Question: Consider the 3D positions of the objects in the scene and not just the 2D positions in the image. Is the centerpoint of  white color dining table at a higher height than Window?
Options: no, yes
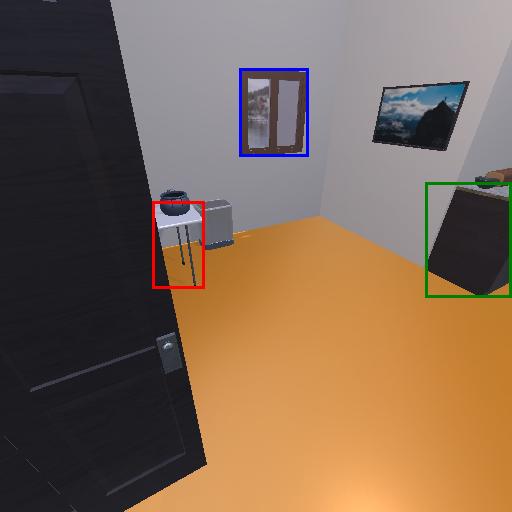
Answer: no